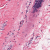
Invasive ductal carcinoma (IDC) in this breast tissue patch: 0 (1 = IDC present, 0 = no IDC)